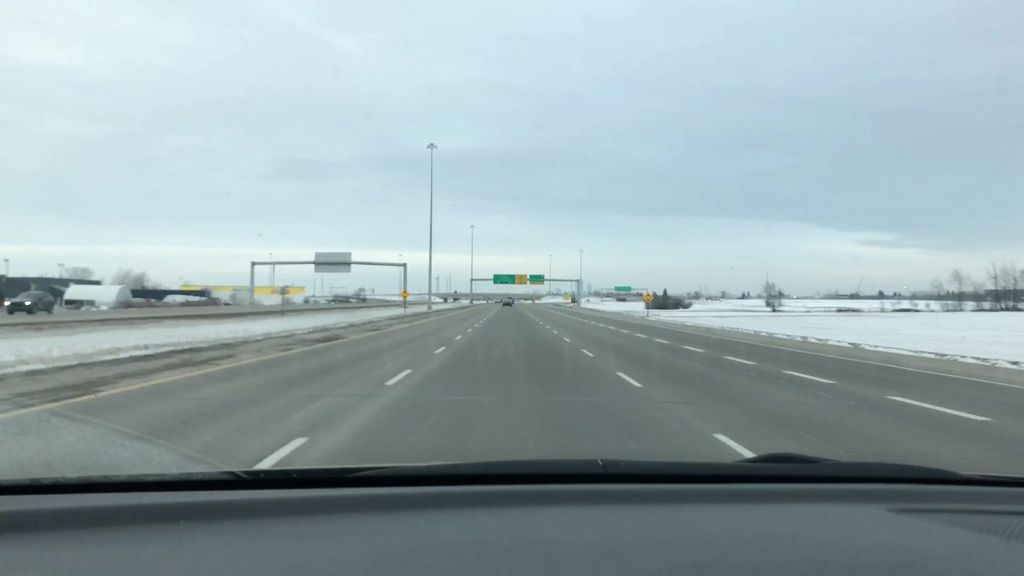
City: edmonton